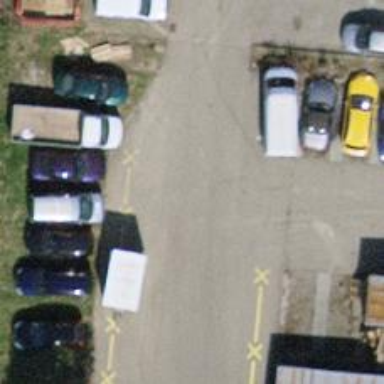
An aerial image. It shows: Road serving as parking aisle.